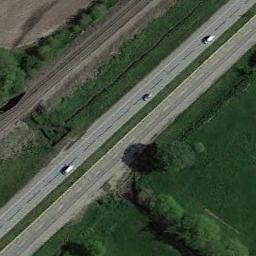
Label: freeway